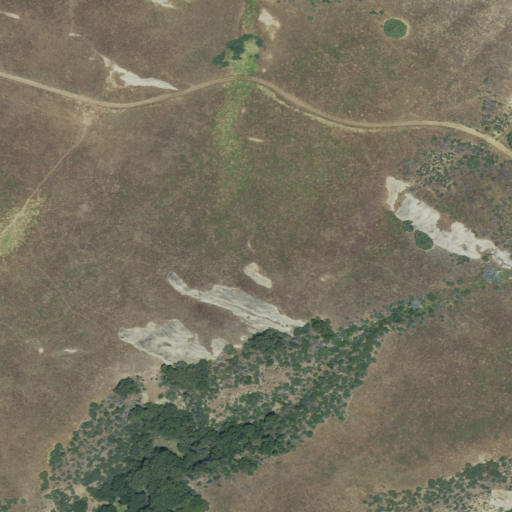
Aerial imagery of plain(s) in California named Pine Corral Potreros containing grassland, shrub, open development, and evergreen forest